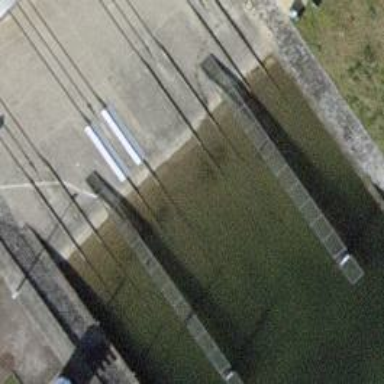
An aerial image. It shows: Slipway on leisure land.